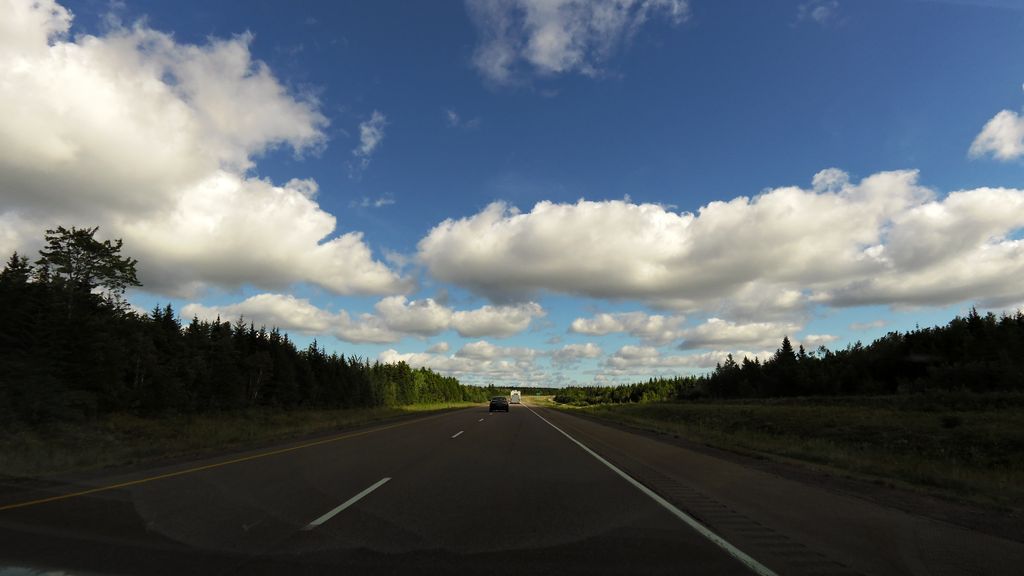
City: charlottetown